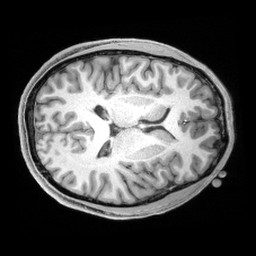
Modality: T1w
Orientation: axial
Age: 21
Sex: male
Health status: healthy
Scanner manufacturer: siemens
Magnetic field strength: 3 T
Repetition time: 2.4 s
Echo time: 0.00194 s